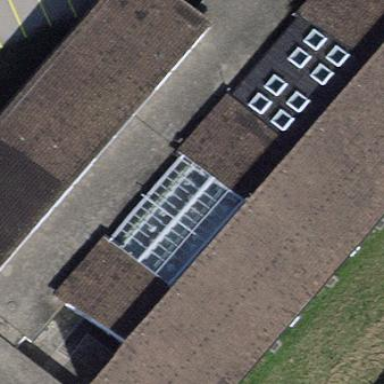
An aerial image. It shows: School building.